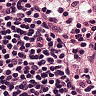
Metastatic tissue present: no